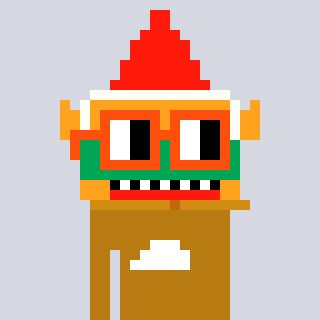
a pixel art character with square orange glasses, a gnome-shaped head and a gold-colored body on a cool background